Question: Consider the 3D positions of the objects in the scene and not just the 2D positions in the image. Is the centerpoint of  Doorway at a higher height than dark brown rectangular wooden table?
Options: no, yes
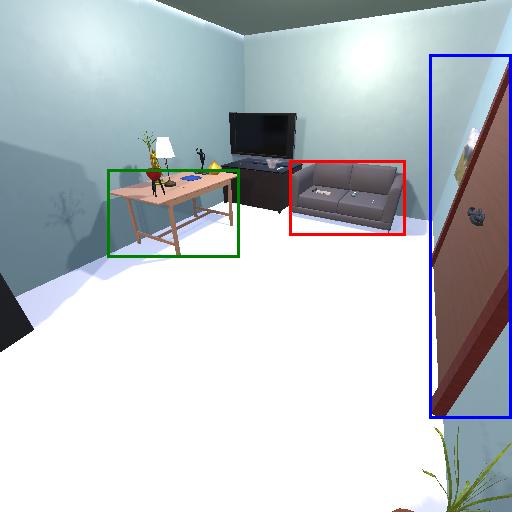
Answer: no